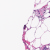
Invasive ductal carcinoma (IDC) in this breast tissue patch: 0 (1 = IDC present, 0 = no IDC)